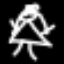
Label: angel